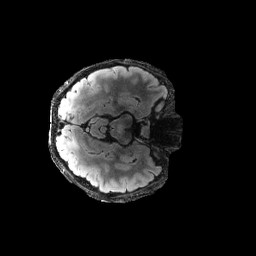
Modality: FLAIR
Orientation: axial
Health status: ill
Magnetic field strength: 3 T